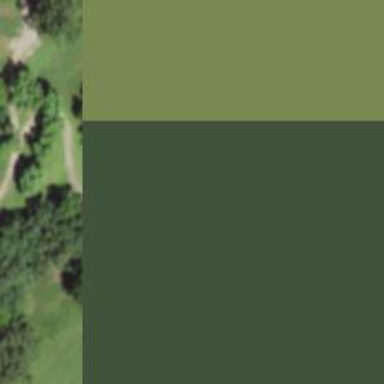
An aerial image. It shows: Golf green.